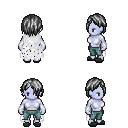
a pixel art fantasy rpg character, female body template, dark elf, purple skin, white tattered cape, teal pants, gray bangs hairstyle, white cloth bracers, gray slippers, four views (front, back, left, right), 2x2 character sprite sheet, small pixel art, hard edges, no anti-aliasing